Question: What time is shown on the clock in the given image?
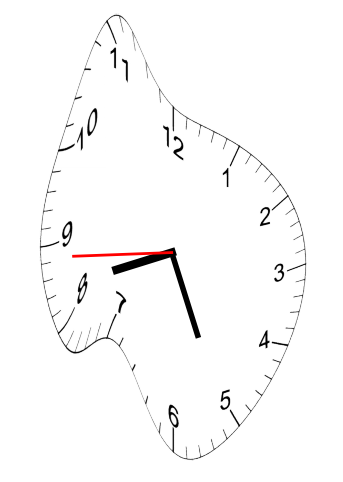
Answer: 08:25:44